Question: In ios 7 if you have more than 4 items in uitabbar, the other will be put in a "more" table view. How do I change the of the icon in that view? I use this code to set icons in my appdelegate.m, but they appear greyed as in photo.
'''
UITabBarItem *tabBarItem;
UIImage *unselectedImage;
UIImage *selectedImage;
tabBarItem = [tabBarController.tabBar.items objectAtIndex:4];
unselectedImage = [UIImage imageNamed:@"photo.png"];
selectedImage = [UIImage imageNamed:@"another_photo.png"];
[tabBarItem setImage: [unselectedImage imageWithRenderingMode:UIImageRenderingModeAlwaysOriginal]];
[tabBarItem setSelectedImage: [selectedImage imageWithRenderingMode:UIImageRenderingModeAlwaysOriginal]];
'''

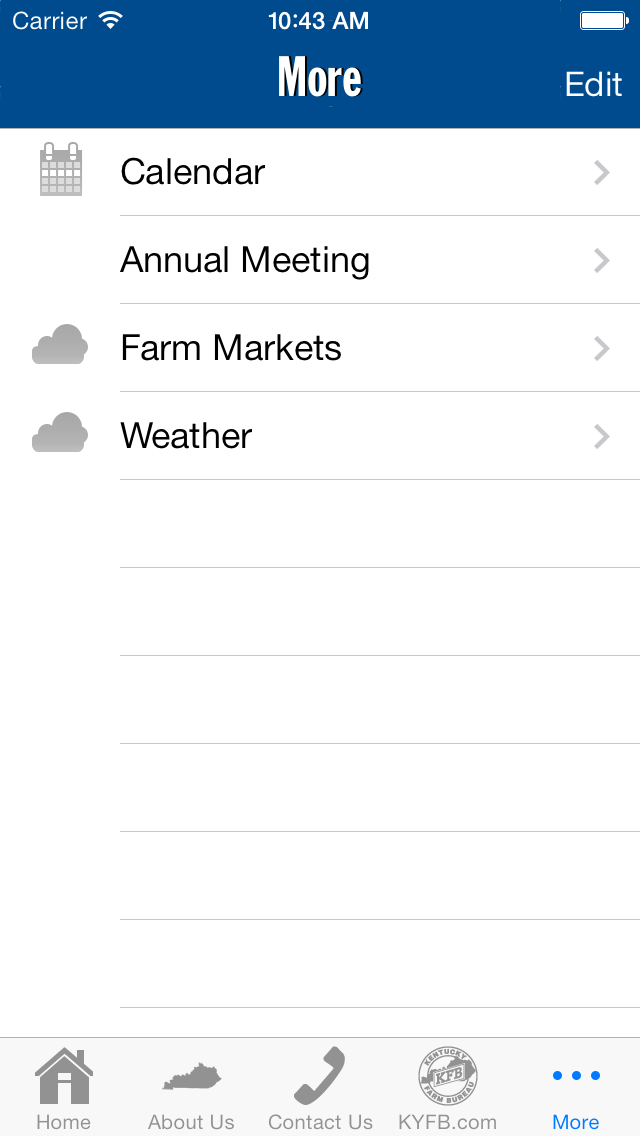
Answer: Set the global tint color of your app:
'''
[self.window setTintColor:[UIColor XXXX]];
'''